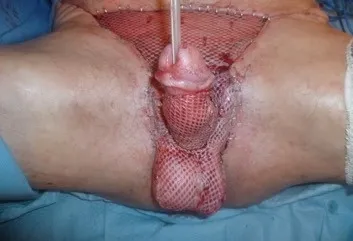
Testes were approximated and the bagging technique was done using the skin graft.
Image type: medical_photograph (other_medical_photograph)